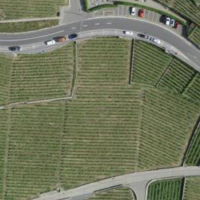
EUNIS habitat code: 40
Species observed at this site:
Certhia brachydactyla
Corvus corone
Podiceps cristatus
Actitis hypoleucos
Fulica atra
Falco subbuteo
Dendrocopos major
Emberiza cirlus
Prunella modularis
Buteo buteo
Jynx torquilla
Sylvia atricapilla
Spinus spinus
Chroicocephalus ridibundus
Phylloscopus collybita
Larus michahellis
Cygnus olor
Erithacus rubecula
Pica pica
Phoenicurus ochruros
Garrulus glandarius
Columba livia
Falco tinnunculus
Ficedula hypoleuca
Accipiter nisus
Motacilla cinerea
Cyanistes caeruleus
Anas platyrhynchos
Linaria cannabina
Chloris chloris
Sturnus vulgaris
Troglodytes troglodytes
Streptopelia decaocto
Aix galericulata
Aythya fuligula
Passer domesticus
Fringilla coelebs
Passer montanus
Turdus merula
Carduelis carduelis
Columba palumbus
Phalacrocorax carbo
Tachymarptis melba
Parus major
Hirundo rustica
Milvus migrans
Mergus merganser
Milvus milvus
Sterna hirundo
Columba oenas
Motacilla alba
Delichon urbicum